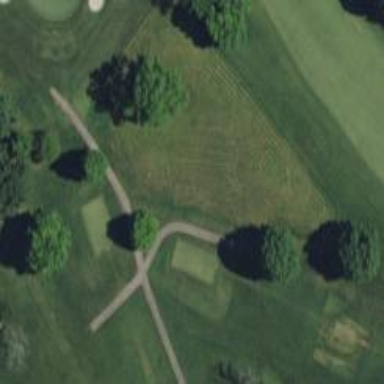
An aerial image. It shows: Service road used as golf cart path.